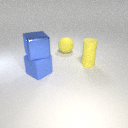
large blue metal cube above large blue rubber cube